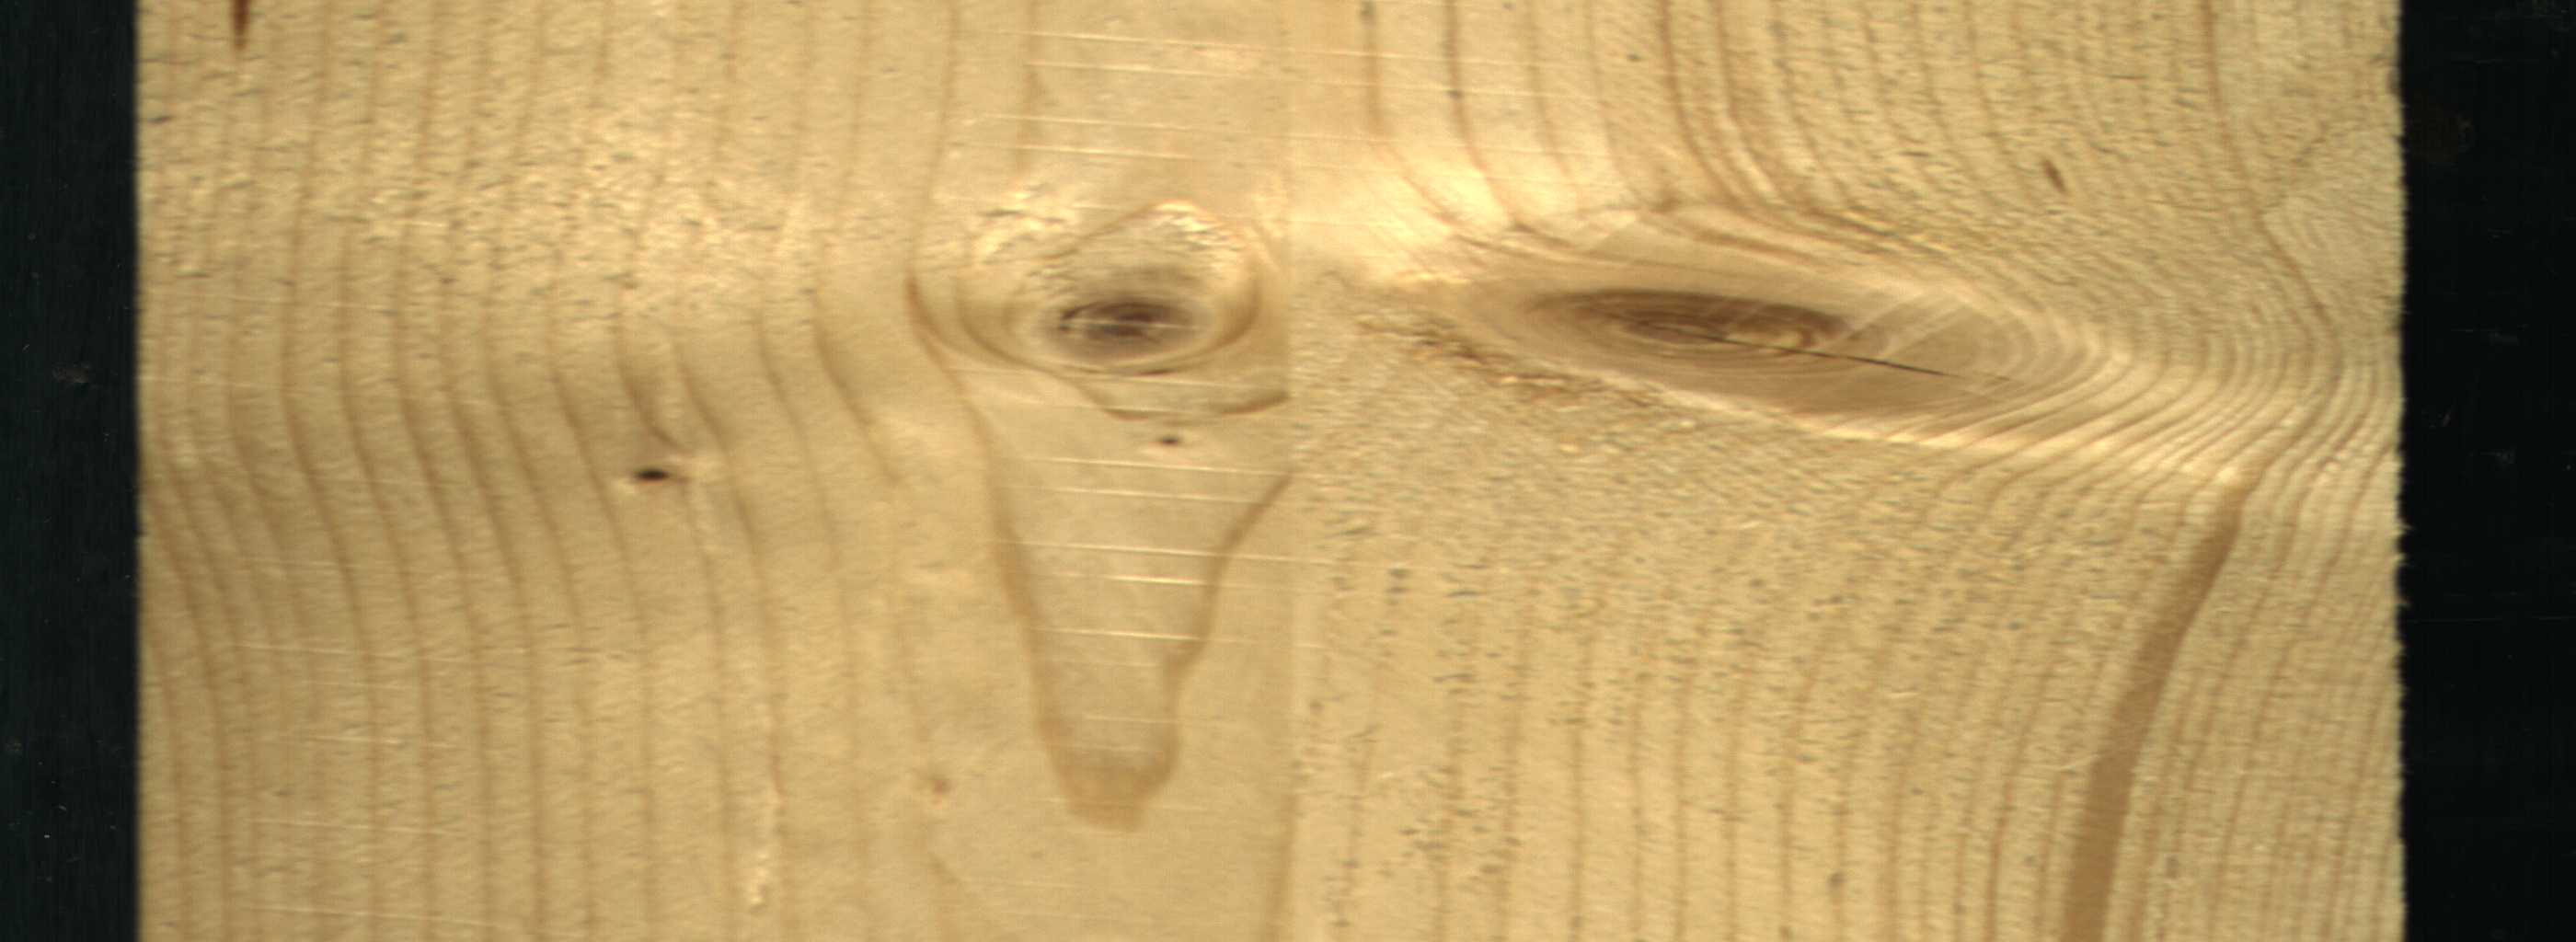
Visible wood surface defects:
resin
knot_with_crack
Dead_Knot
Live_Knot